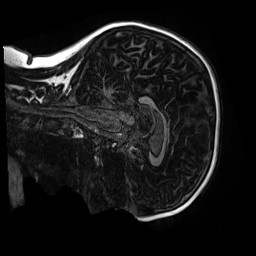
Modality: MP2RAGE
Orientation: sagittal
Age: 10
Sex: male
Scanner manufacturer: siemens
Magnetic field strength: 3 T
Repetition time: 4 s
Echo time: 0.00303 s